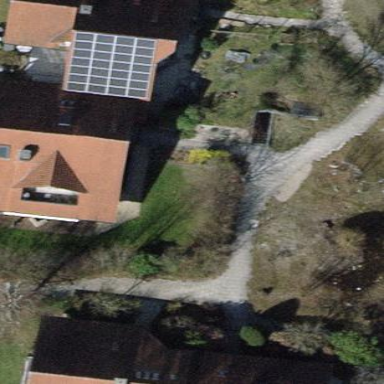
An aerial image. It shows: Terrace building.